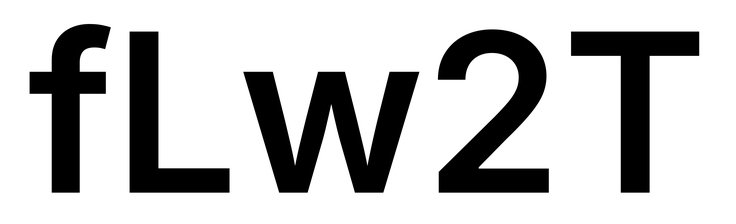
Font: Inter_SemiBold